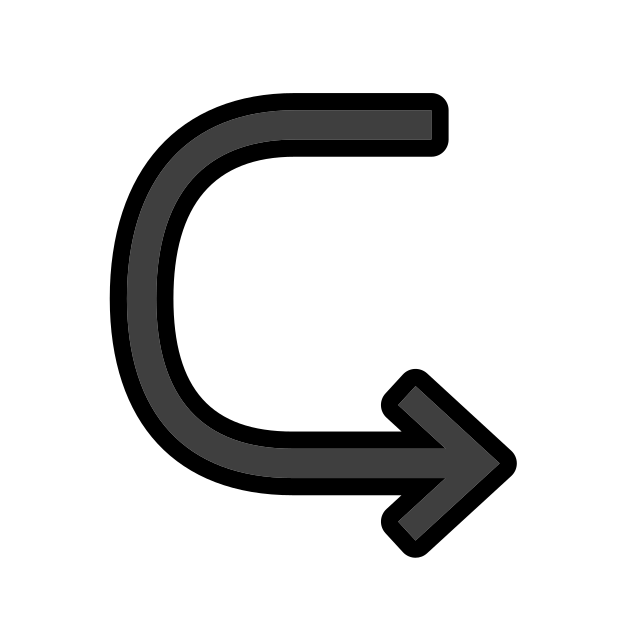
Emoji: ↪
Name: rightwards arrow with hook
Unicode: 0x21aa